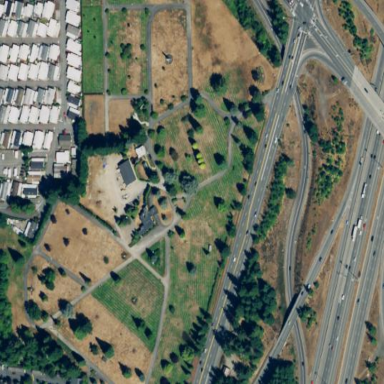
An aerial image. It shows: Cemetery.